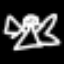
Label: angel